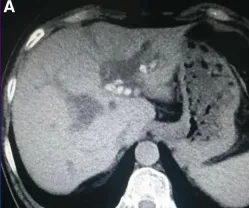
Urgent abdominal computed tomography (CT) scan upon admission showed multiple gallstones in the gallbladder and acute pancreatitis. Multiple gallstones in the gallbladder.
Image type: radiology (ct)